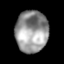
Tissue: lung
Cell type: Epithelial cells
Senescence score: 0.2313
Nuclear area (px): 1330
Mean DAPI intensity: 150.122